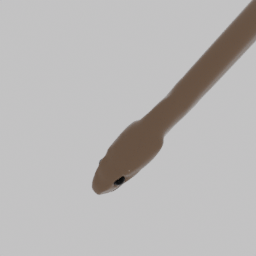
Label: animals